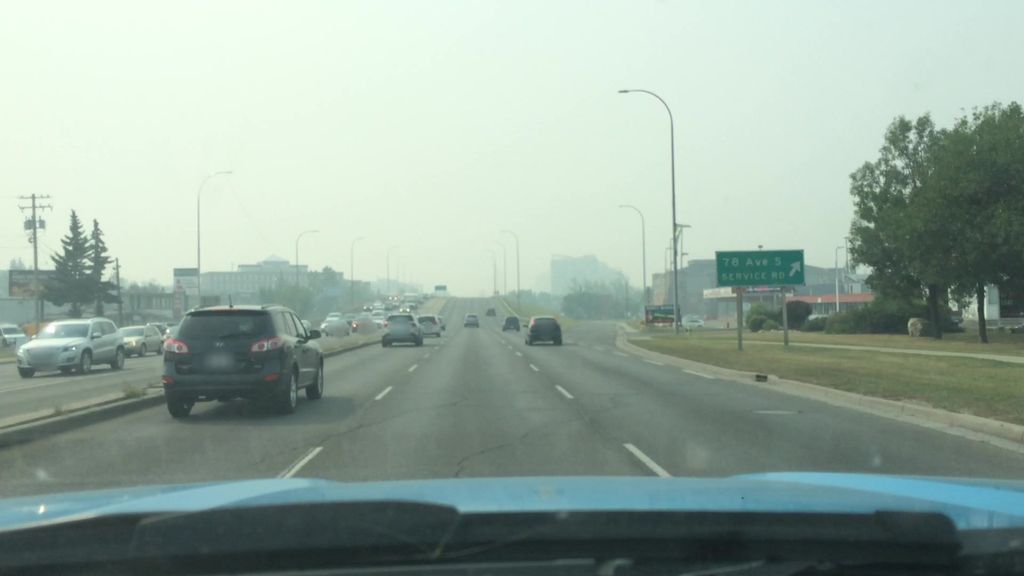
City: calgary